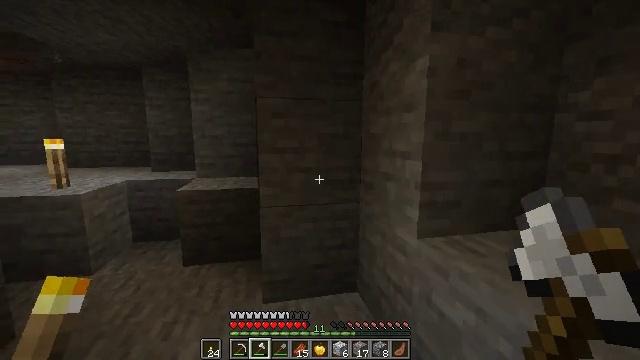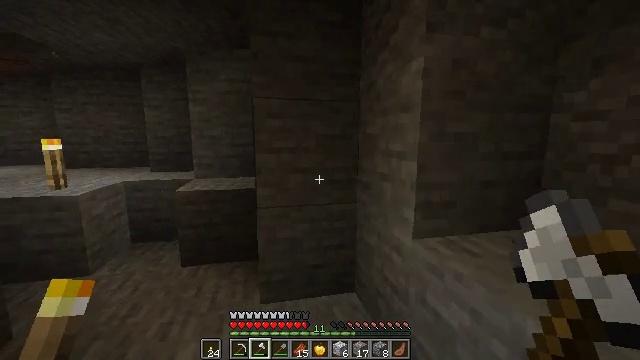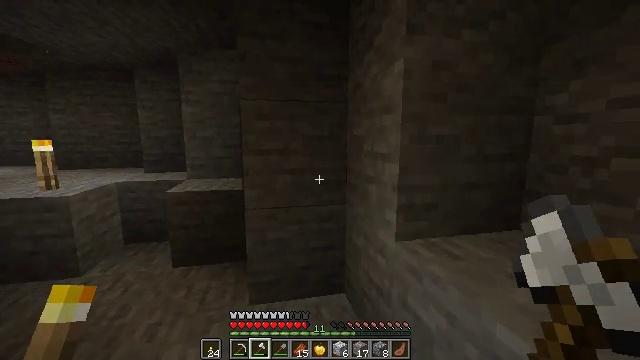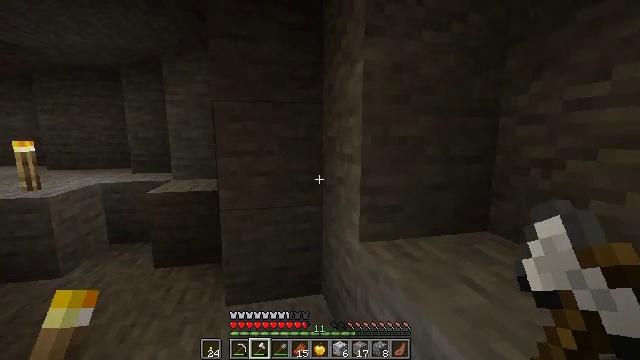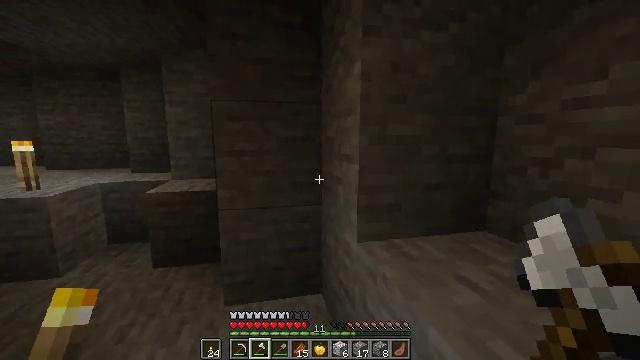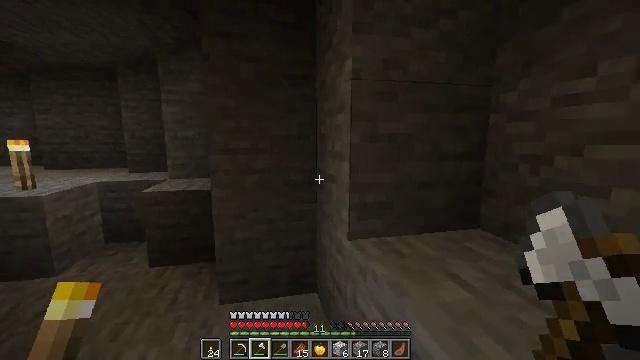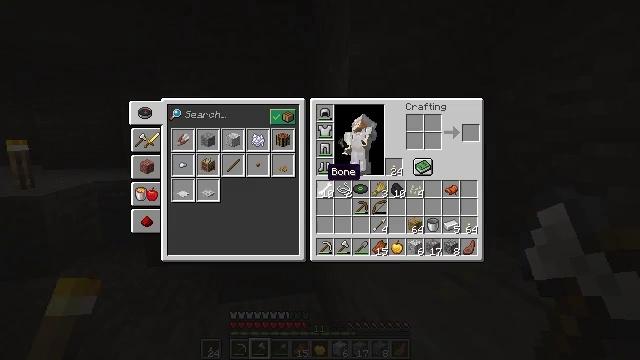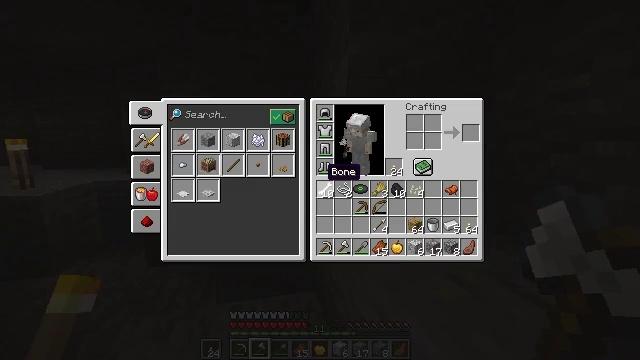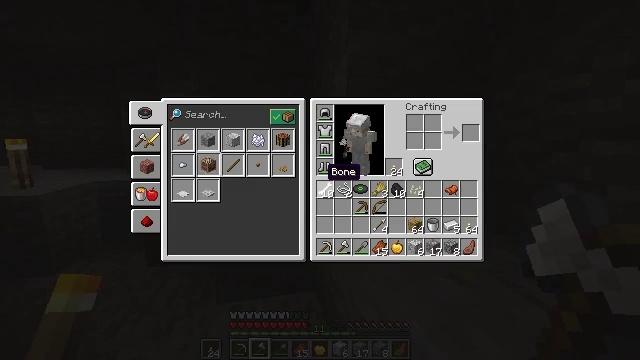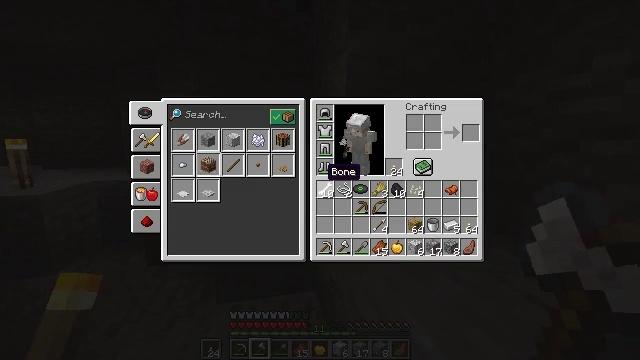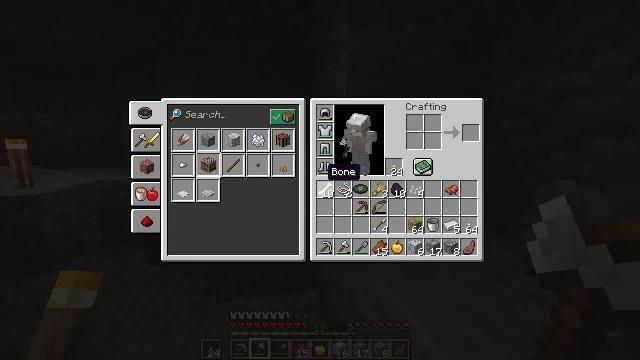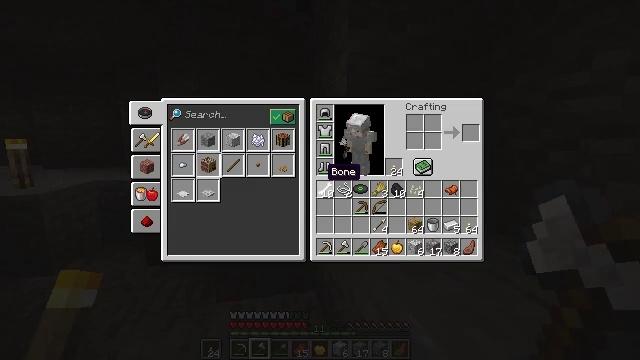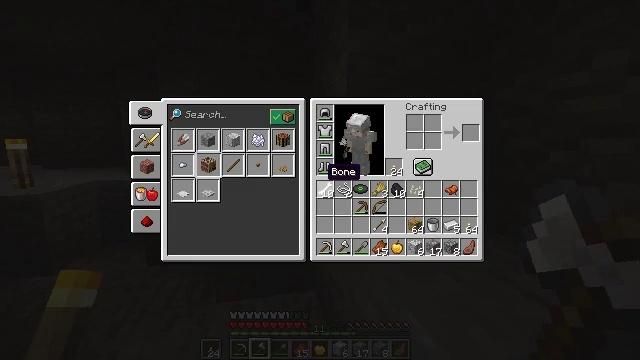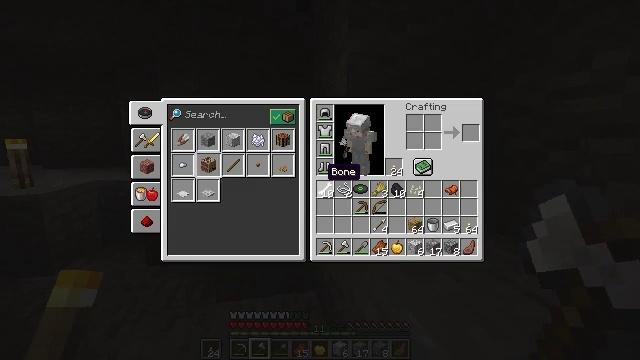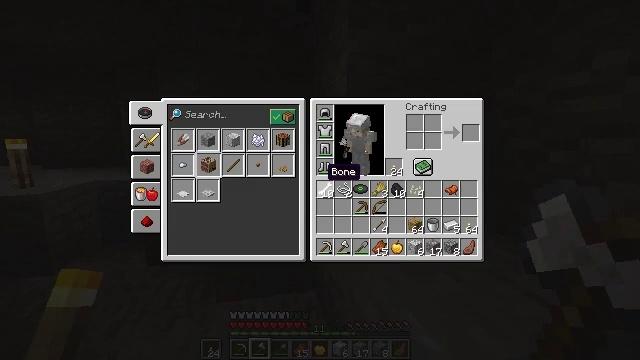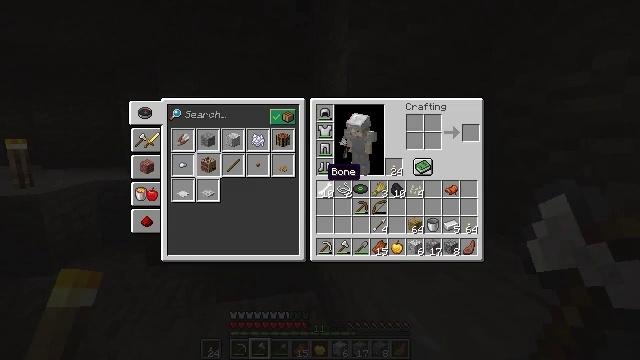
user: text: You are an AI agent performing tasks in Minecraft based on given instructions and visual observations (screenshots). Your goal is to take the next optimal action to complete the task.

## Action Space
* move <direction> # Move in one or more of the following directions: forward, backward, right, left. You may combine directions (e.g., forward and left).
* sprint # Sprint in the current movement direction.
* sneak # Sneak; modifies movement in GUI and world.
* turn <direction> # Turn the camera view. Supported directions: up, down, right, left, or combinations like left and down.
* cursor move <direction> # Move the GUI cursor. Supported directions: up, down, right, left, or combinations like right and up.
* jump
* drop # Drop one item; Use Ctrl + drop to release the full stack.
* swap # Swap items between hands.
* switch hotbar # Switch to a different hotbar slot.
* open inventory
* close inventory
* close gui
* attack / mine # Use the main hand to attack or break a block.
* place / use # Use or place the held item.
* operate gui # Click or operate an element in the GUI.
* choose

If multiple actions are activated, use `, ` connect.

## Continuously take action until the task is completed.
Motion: motion action
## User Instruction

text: Collect the spawner block.
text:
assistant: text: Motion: move right
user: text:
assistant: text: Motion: move right
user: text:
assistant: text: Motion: no_op
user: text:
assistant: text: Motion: no_op
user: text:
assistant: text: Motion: no_op
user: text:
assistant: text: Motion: open inventory
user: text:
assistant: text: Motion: open inventory
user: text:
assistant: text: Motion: open inventory
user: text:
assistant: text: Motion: no_op
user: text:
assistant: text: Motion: no_op
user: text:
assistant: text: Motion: no_op
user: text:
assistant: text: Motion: no_op
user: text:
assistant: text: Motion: no_op
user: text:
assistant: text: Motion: no_op
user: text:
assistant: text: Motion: no_op
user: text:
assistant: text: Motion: no_op
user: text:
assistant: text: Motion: no_op
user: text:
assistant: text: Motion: no_op
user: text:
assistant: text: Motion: no_op
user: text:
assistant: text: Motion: no_op
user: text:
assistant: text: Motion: no_op
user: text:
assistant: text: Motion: no_op
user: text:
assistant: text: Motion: no_op
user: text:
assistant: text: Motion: cursor move right and up
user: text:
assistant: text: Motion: cursor move right and up
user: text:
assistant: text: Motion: cursor move left and up
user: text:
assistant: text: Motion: cursor move right and down
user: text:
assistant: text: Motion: cursor move right and down
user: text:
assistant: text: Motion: no_op
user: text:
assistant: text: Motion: no_op